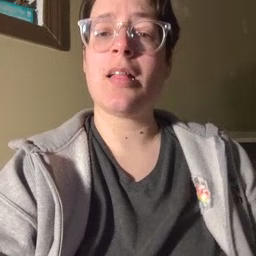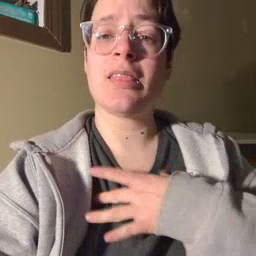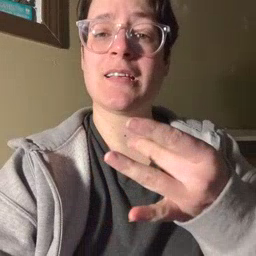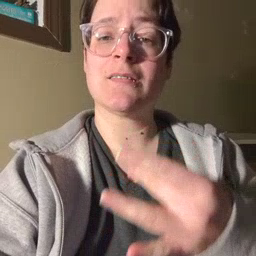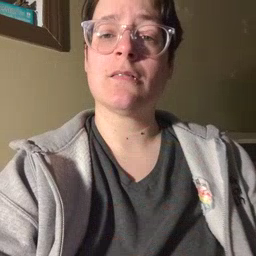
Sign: like